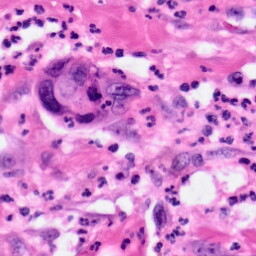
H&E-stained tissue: Pancreatic